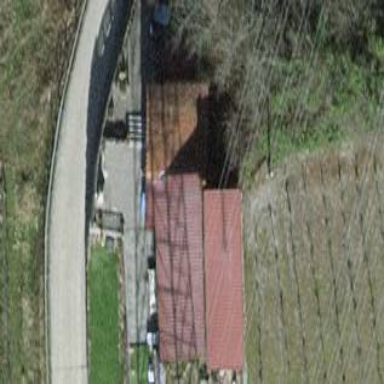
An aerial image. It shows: Shed.